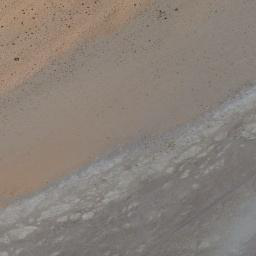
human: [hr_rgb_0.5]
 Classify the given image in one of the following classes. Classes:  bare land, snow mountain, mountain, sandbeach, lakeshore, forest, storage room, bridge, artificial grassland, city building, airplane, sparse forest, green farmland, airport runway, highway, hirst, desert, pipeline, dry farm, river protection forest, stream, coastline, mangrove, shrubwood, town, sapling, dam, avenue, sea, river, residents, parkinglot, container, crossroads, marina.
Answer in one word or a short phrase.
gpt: bare land